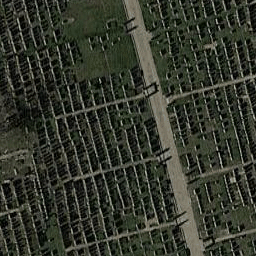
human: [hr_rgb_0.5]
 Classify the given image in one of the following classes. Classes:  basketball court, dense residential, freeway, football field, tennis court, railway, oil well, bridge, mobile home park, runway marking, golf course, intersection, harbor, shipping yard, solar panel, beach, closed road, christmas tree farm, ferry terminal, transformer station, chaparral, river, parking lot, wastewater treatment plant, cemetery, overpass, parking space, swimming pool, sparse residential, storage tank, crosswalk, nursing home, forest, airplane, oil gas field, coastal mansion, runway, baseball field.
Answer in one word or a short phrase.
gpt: cemetery